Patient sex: M
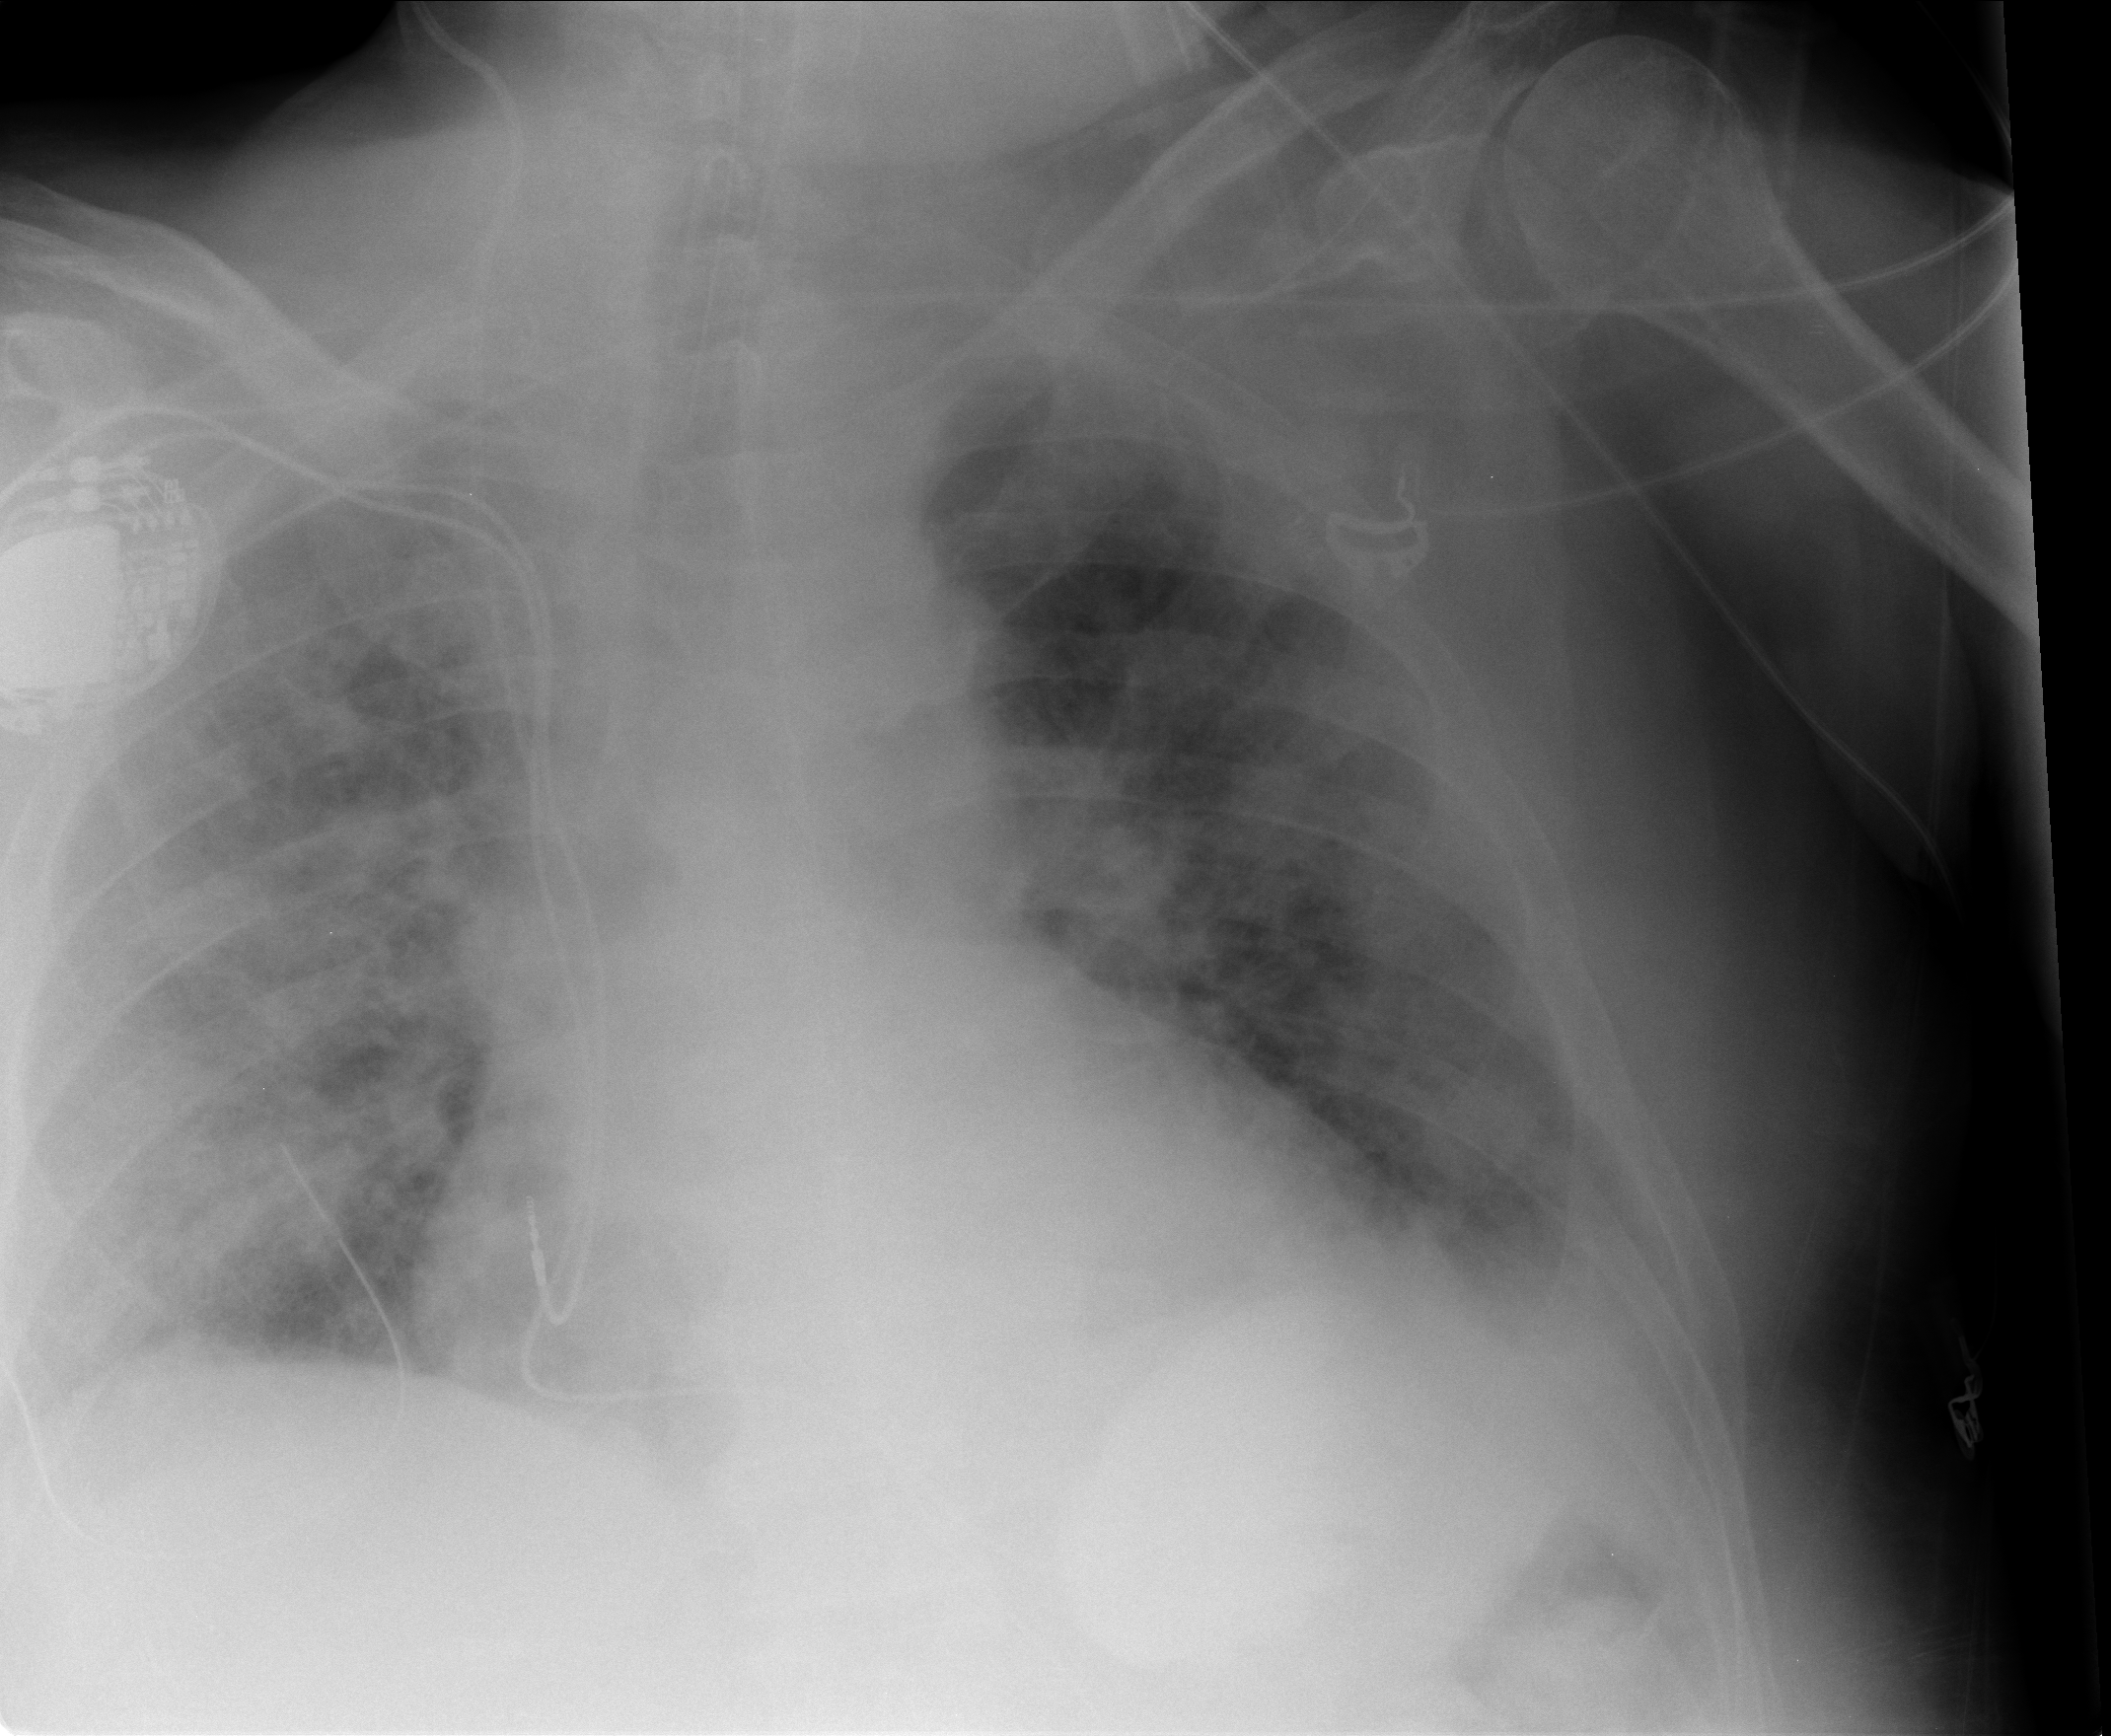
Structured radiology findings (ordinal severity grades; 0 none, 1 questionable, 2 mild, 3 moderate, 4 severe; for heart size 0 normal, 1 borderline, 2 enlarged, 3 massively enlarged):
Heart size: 2
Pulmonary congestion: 2
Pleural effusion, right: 0
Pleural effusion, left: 1
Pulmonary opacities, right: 4
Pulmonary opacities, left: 3
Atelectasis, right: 0
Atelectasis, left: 2